Question: I'm with a project on Google maps, that I want to save routes and Waypoints on a map, the problem is that I can sabe the routes on the database, but can't load all of them on the map, I can only load one Route, and I want to load multiple routes.
For you undertand access this example:
Click on the map to create the start point, and click again to create the end point, them, click on save waypoints
This is my codes
index.htm
This is a print of my table

OBS: This is only a part of my code, to see the full code, please enter on the links that I sent and see the Source pressing CTRL+U
I really need help, I'm trying for one month on the same problem !
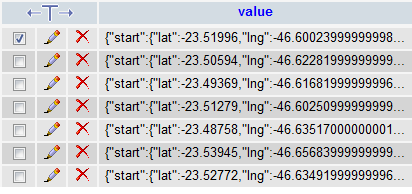
Answer: There are many 'errors' causing the problem
1. Database structure
1.1 Your table has only 1 field(column) holding all the data
1.2 As there is only 1 field how do you differentiate between routes?
At the the very least you should have at least 2 fields id(preferably autocomplete)and value. Allthough preferably you should have a field for each attribute.
2.
$rs = mysql_fetch_array($res,1);
The second parameter should be the type of array that is to be fetched. It's a constant and can take the following values: MYSQL_ASSOC, MYSQL_NUM, and MYSQL_BOTH.
<URL>
As this parameter is not required try $rs = mysql_fetch_array($res);
3.
Instead of
$query = "insert into inventoresdegara set value='$data'";
Try
$query = "INSERT INTO inventoresdegara VALUE('$data')";
I would suggest you read up on using PHP/MySQL <URL>